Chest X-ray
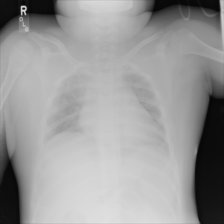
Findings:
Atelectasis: negative
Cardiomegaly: negative
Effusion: negative
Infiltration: negative
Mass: negative
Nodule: negative
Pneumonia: negative
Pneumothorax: negative
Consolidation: negative
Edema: positive
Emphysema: negative
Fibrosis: negative
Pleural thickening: negative
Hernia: negative